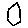
Label: hexagon